Interaction volume radius: 10 \u00c5
Interaction volume height: 25 \u00c5
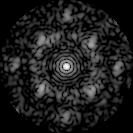
Disorder parameter: 0.583